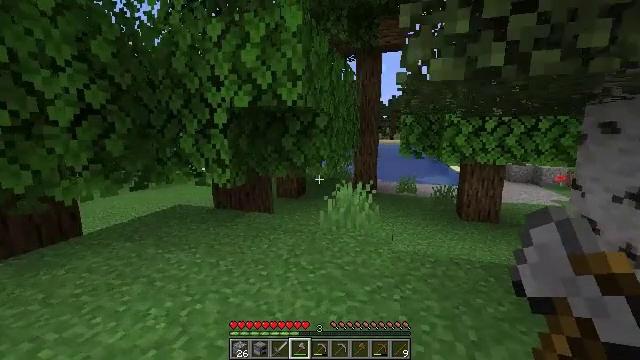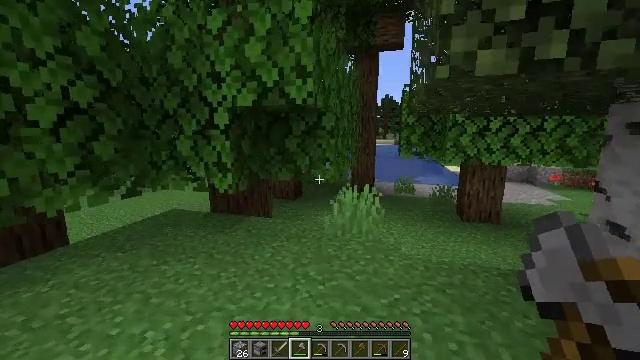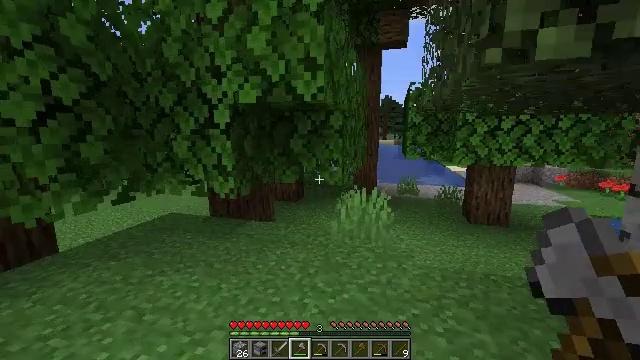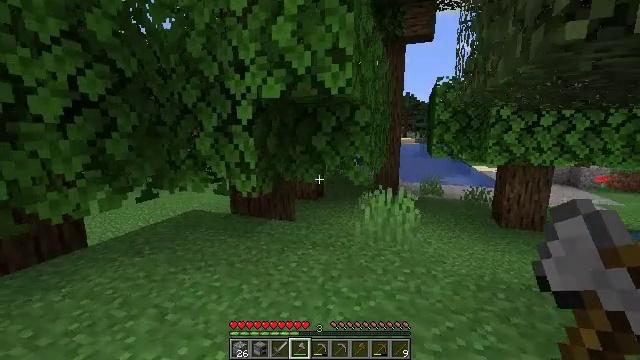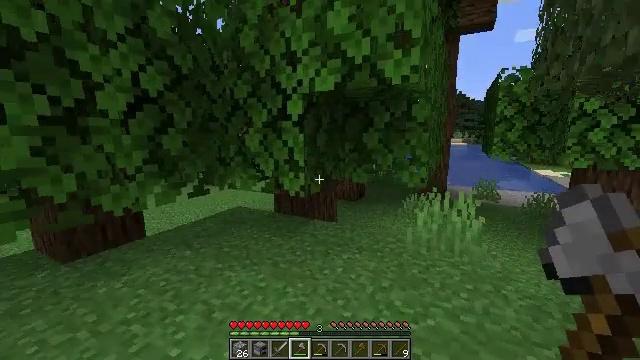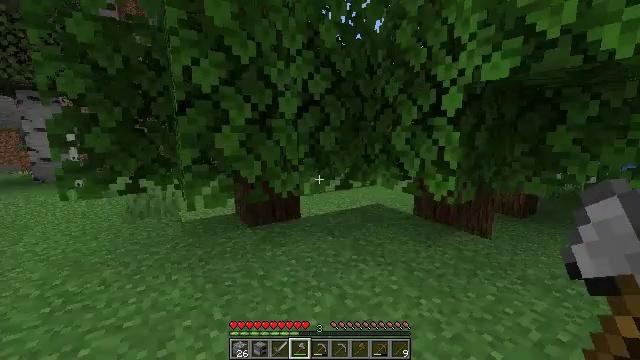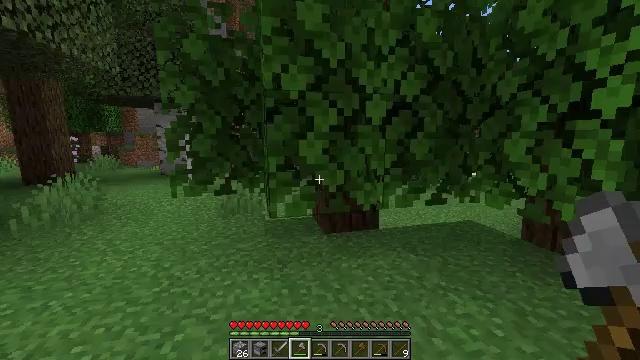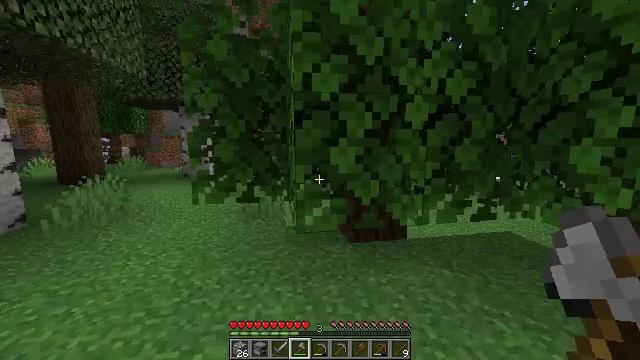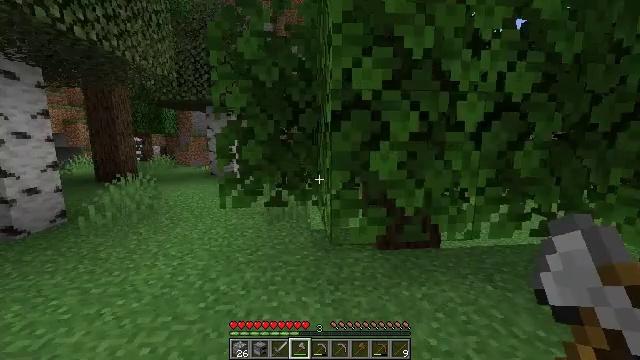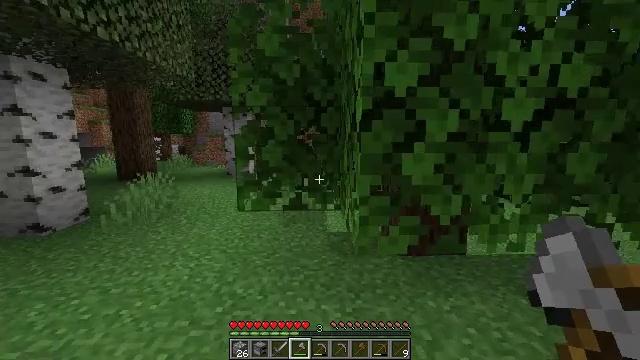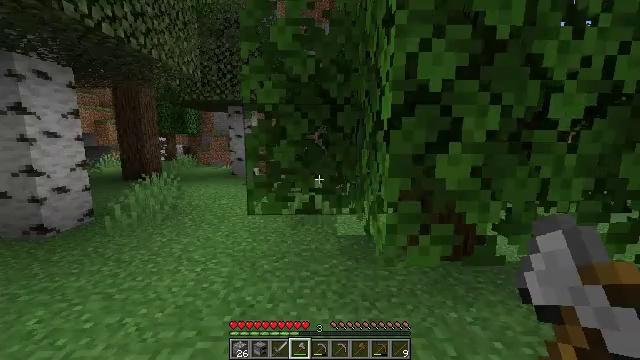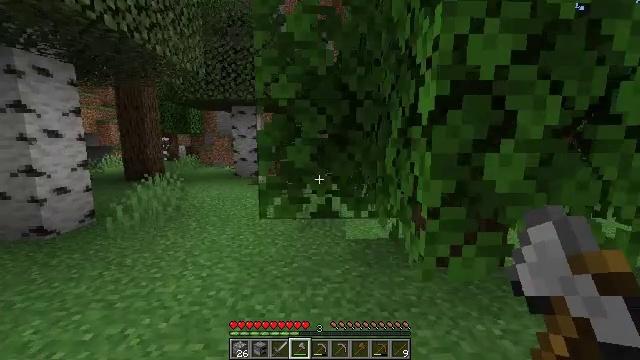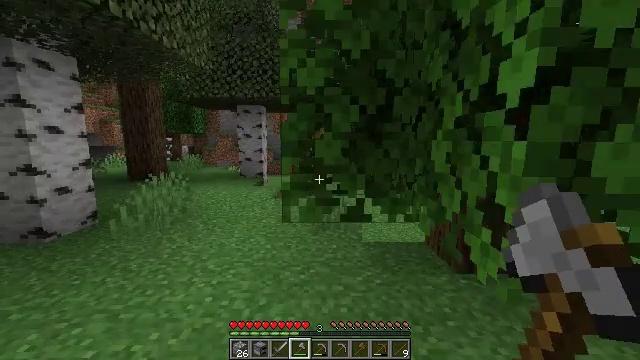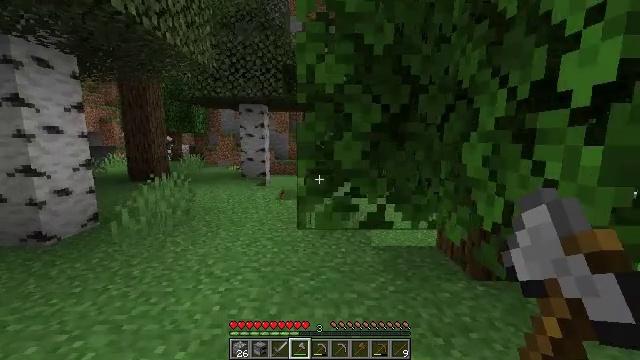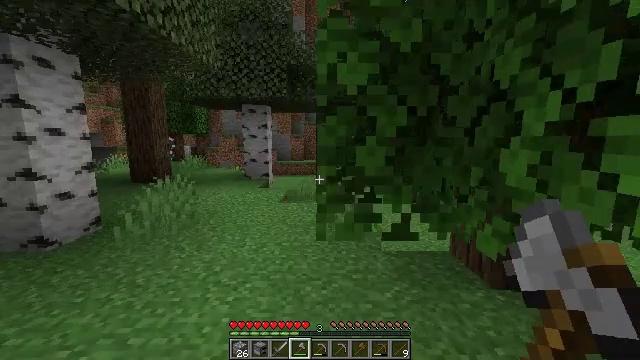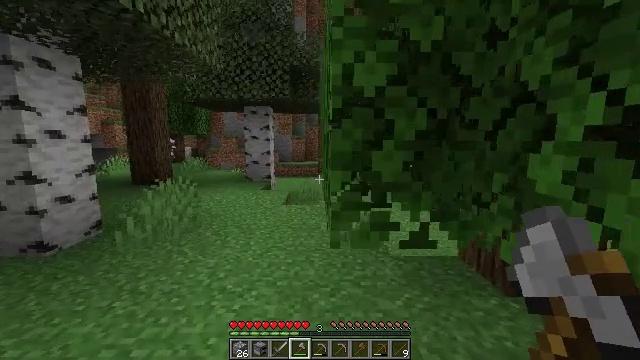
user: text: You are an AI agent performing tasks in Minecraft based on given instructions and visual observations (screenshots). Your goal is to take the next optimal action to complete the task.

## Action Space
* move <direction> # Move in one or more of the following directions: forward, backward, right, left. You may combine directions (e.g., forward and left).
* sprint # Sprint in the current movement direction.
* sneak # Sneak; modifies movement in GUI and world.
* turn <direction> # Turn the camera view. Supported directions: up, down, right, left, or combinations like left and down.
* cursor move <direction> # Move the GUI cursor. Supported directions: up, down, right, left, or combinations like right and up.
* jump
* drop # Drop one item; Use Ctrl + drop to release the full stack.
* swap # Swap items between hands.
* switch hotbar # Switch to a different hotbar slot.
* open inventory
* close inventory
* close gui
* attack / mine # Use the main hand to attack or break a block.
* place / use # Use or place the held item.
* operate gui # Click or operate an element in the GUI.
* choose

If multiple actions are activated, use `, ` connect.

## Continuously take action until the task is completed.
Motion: motion action
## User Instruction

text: Hunt a salmon.
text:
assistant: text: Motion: move forward, turn right
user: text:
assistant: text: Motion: move forward
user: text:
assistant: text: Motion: move forward and move left, turn left
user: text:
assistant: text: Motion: move forward and move left, turn left
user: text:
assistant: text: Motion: move forward and move left, turn left
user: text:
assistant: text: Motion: move forward and move left, turn left and up
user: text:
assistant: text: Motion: move forward and move left, turn left
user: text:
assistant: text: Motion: move forward and move left, turn left
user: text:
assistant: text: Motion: move forward and move left, turn left
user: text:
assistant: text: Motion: move forward and move left
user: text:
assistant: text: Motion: move forward and move left
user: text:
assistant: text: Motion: move forward and move left
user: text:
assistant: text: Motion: move forward and move left
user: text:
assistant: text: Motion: move forward and move left
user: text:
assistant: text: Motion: move forward and move left
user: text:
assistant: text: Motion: move forward and move left
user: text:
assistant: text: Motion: move forward and move left
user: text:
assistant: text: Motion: move forward and move left
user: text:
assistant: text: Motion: move forward and move left
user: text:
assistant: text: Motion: move forward
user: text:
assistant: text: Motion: move forward
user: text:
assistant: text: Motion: move forward
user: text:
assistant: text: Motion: move forward
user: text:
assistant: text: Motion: move forward, turn right
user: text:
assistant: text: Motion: move forward
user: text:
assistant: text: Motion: move forward, turn right
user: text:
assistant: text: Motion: move forward, turn right
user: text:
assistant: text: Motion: move forward, turn right
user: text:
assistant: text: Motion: move forward, turn right
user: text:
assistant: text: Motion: move forward, turn right